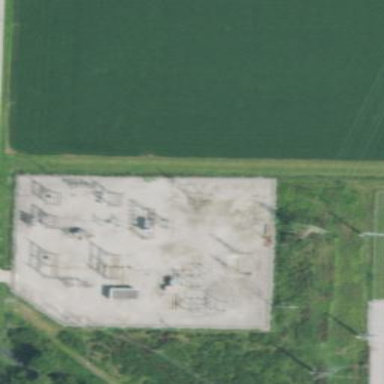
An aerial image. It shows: Outdoor power substation at the transmission level.